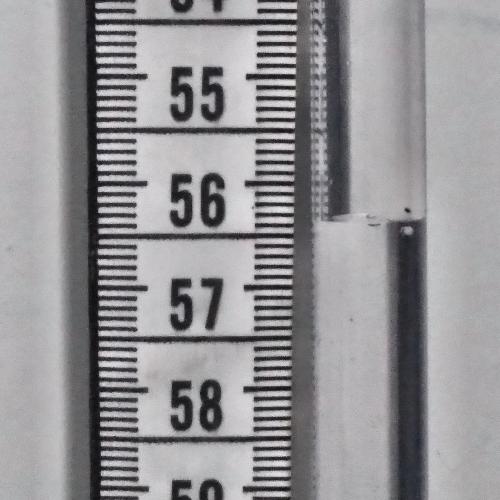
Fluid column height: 56.4 cm